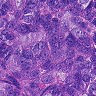
Metastatic tissue present: yes